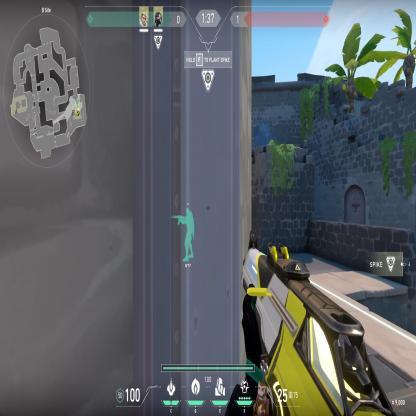
Label: teammate